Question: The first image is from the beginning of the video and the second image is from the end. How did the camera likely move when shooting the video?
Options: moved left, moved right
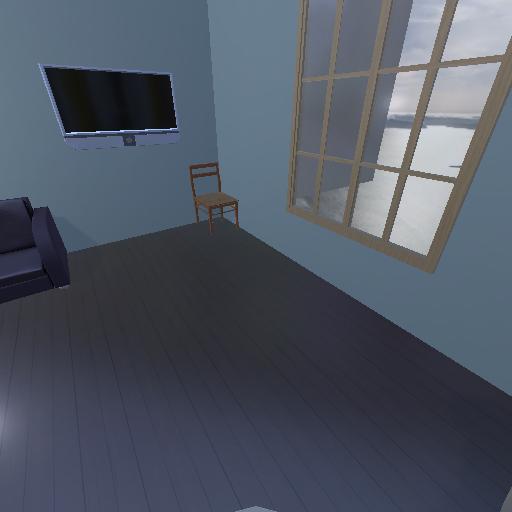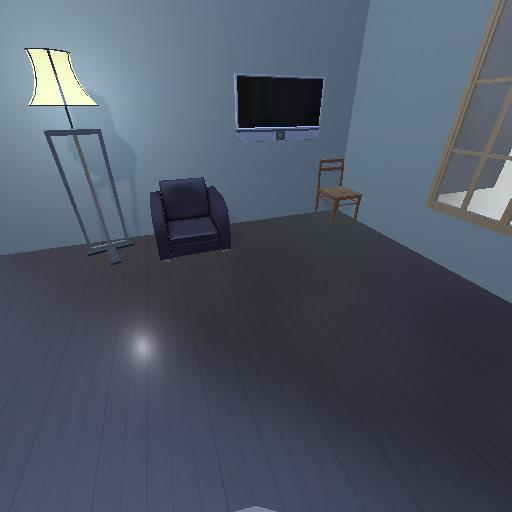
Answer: moved left